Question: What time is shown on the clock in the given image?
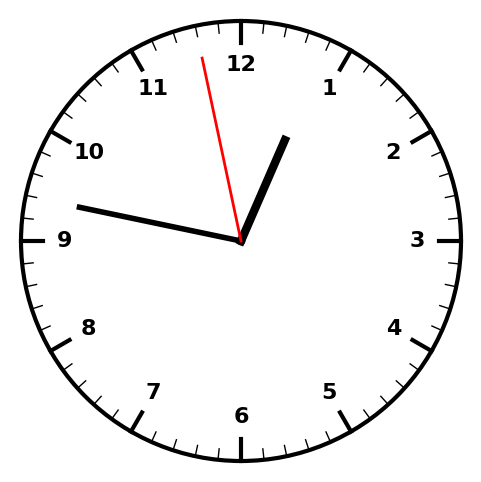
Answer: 12:46:58